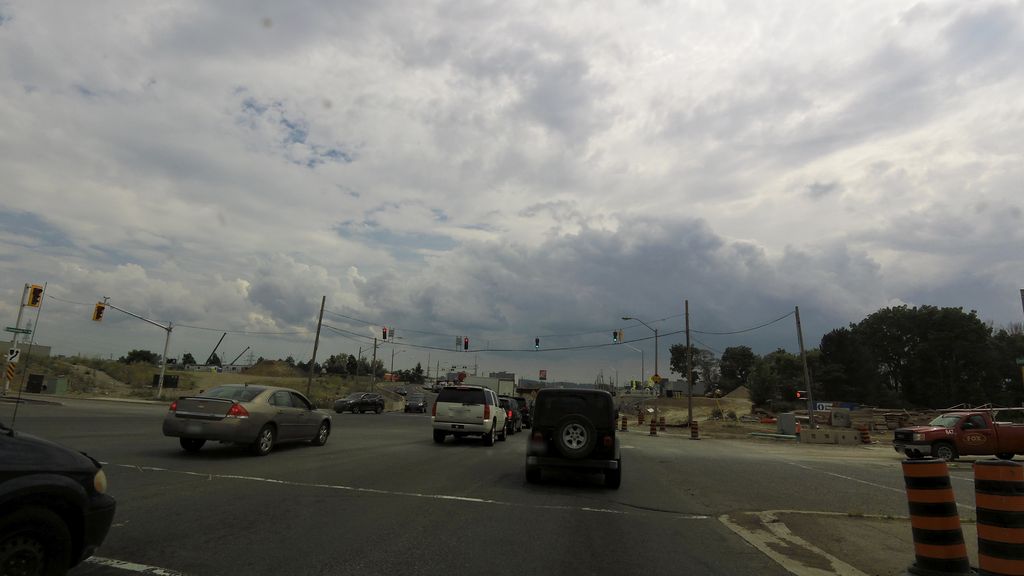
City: hamilton